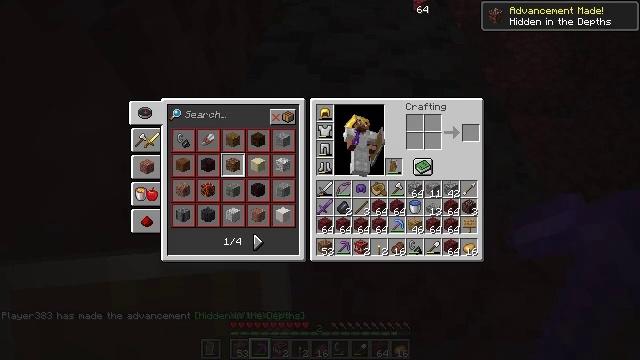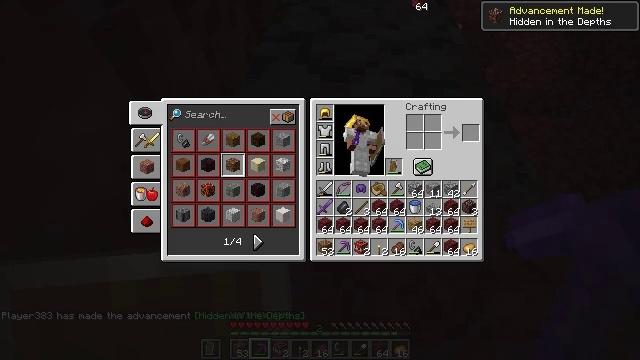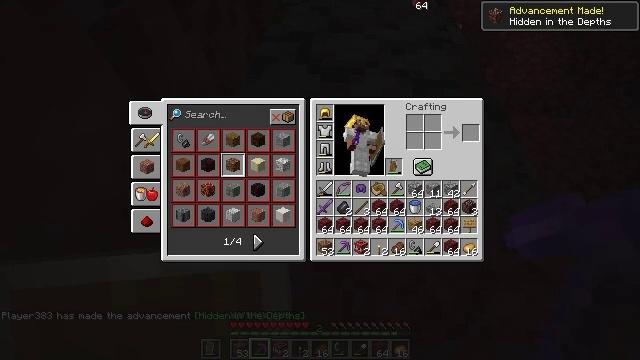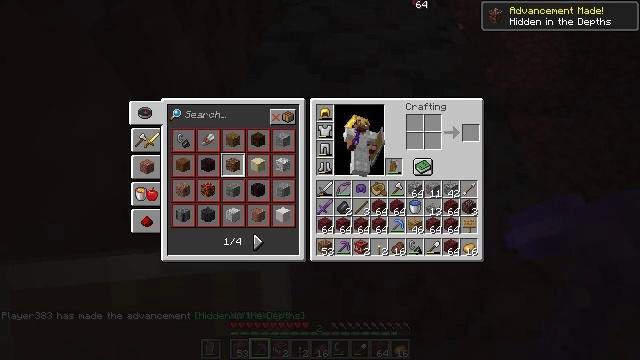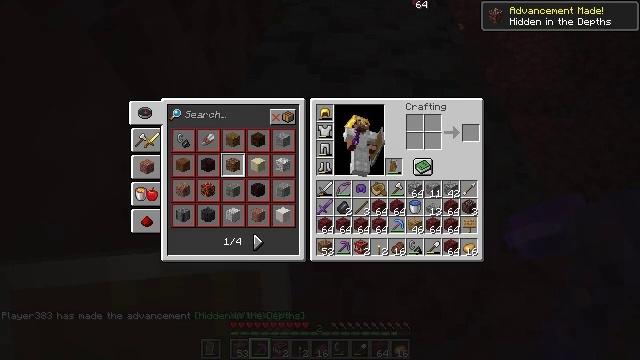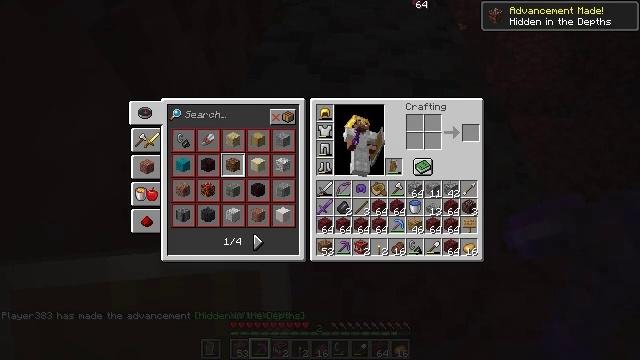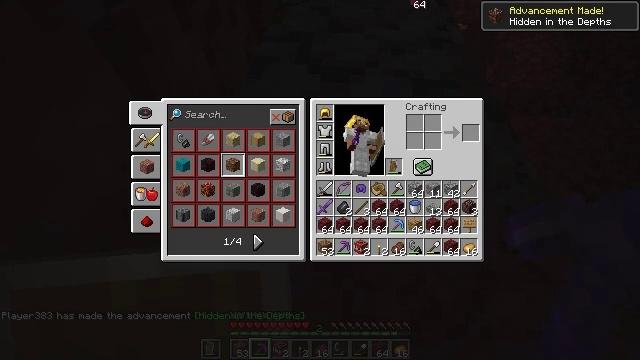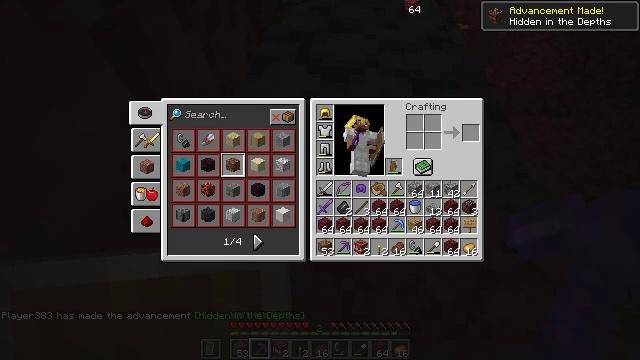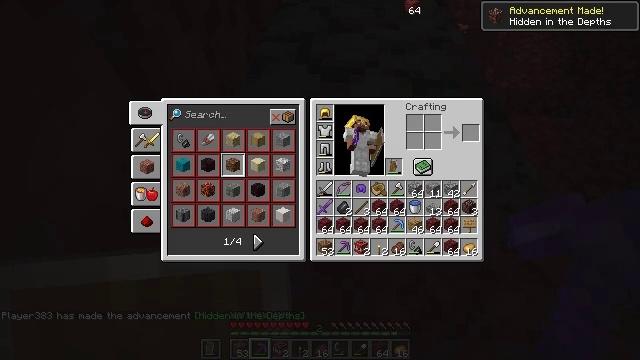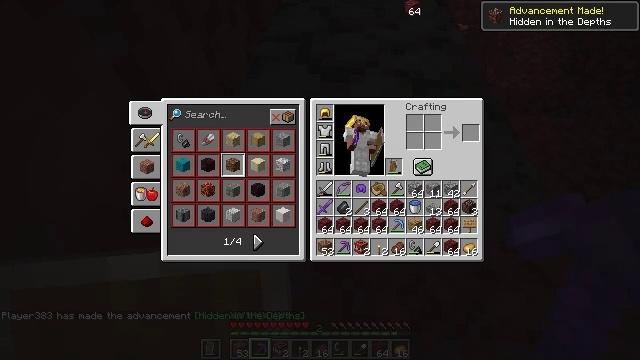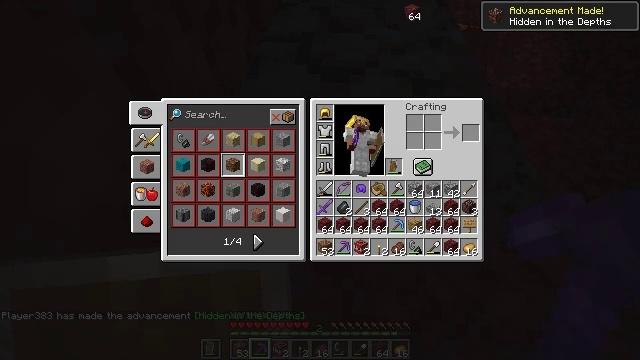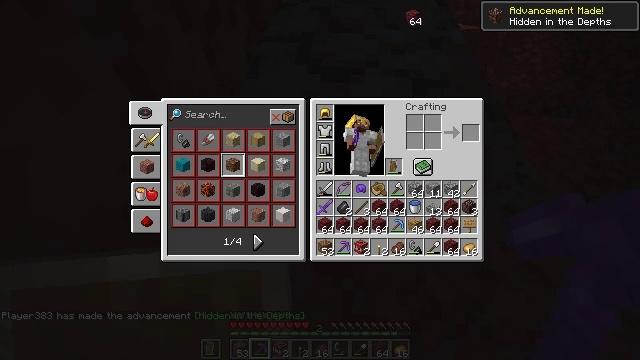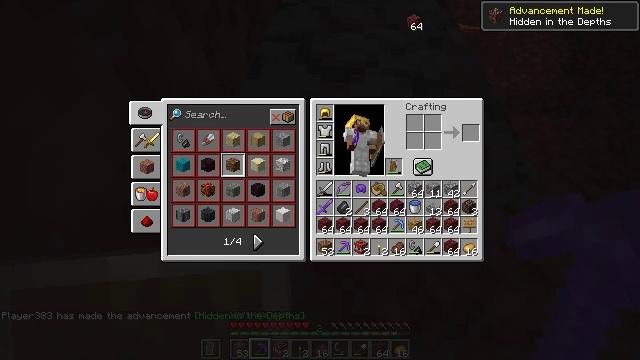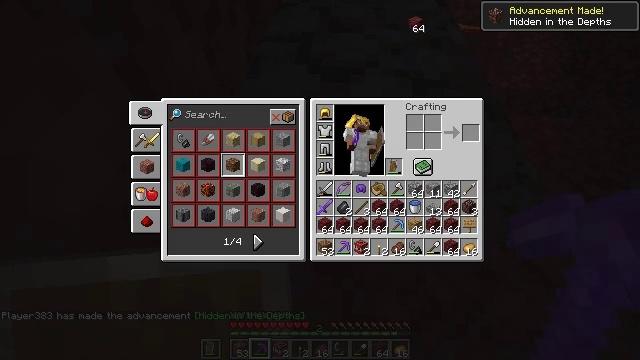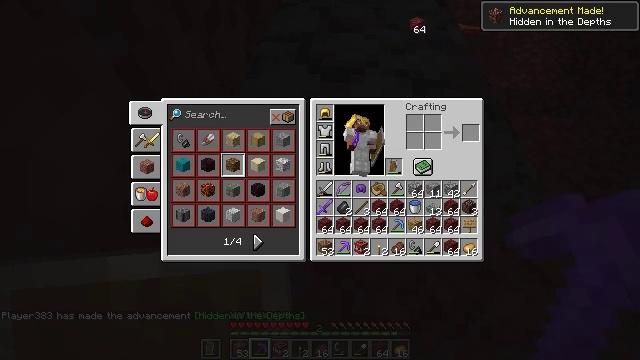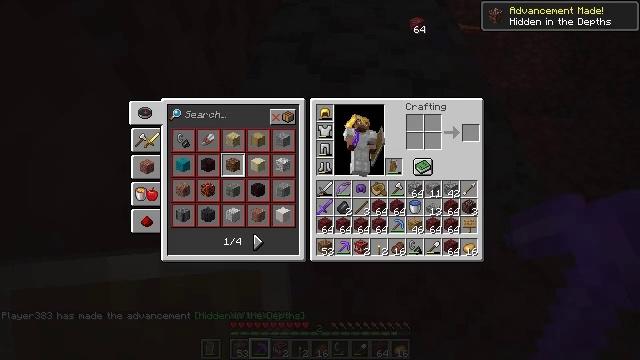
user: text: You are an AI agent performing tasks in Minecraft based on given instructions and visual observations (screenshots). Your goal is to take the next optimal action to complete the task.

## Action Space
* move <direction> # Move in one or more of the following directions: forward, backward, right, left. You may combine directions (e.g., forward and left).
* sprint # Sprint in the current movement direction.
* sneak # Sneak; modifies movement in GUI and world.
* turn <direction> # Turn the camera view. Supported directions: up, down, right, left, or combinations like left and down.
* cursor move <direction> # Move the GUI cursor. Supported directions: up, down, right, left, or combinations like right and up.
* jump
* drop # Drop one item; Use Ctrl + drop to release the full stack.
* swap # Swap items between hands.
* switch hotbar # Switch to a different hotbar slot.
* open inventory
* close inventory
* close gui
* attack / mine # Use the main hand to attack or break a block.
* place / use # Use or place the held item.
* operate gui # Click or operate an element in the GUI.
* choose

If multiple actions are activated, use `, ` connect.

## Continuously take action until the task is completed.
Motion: motion action
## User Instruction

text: Drop a netherrack.
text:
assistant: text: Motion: no_op
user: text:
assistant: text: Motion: no_op
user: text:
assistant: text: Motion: no_op
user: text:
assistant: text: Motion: no_op
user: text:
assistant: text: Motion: no_op
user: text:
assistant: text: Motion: no_op
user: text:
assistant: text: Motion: no_op
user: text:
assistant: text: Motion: no_op
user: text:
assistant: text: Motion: no_op
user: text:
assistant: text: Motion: no_op
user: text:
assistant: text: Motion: no_op
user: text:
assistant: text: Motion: no_op
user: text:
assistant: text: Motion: no_op
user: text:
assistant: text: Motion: no_op
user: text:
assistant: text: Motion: no_op
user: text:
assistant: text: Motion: no_op
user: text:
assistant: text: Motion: no_op
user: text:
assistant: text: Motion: no_op
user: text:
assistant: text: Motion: no_op
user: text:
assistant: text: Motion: no_op
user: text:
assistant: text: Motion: no_op
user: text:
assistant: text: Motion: no_op
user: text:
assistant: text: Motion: no_op
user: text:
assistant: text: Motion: no_op
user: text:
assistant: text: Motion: attack / mine
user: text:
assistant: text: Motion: attack / mine
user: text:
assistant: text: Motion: attack / mine
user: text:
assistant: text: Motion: no_op
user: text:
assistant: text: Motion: no_op
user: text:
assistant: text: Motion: no_op